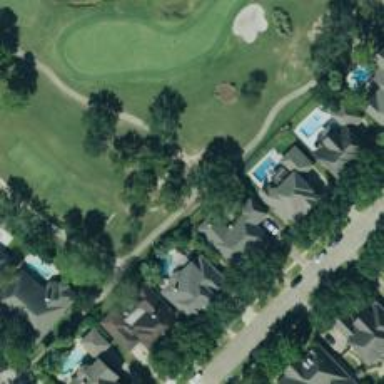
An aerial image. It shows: Pathway for golfing.